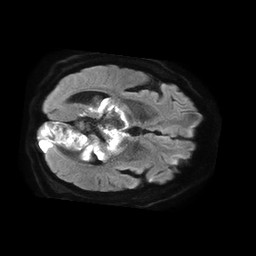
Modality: TRACE
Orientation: axial
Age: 63
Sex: male
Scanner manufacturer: philips
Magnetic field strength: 1.5 T
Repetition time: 4.6 s
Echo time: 0.09059 s